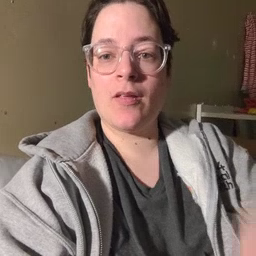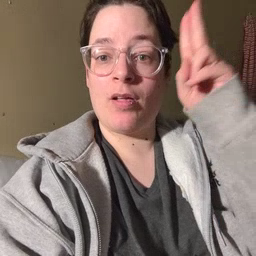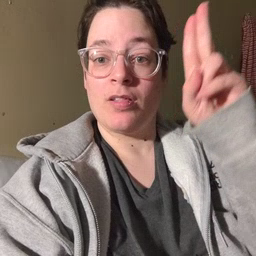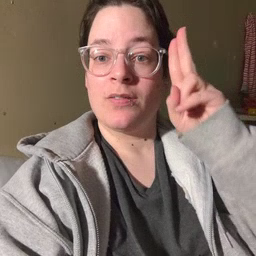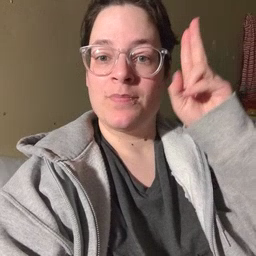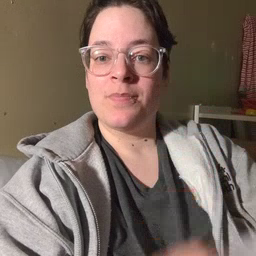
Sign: uncle